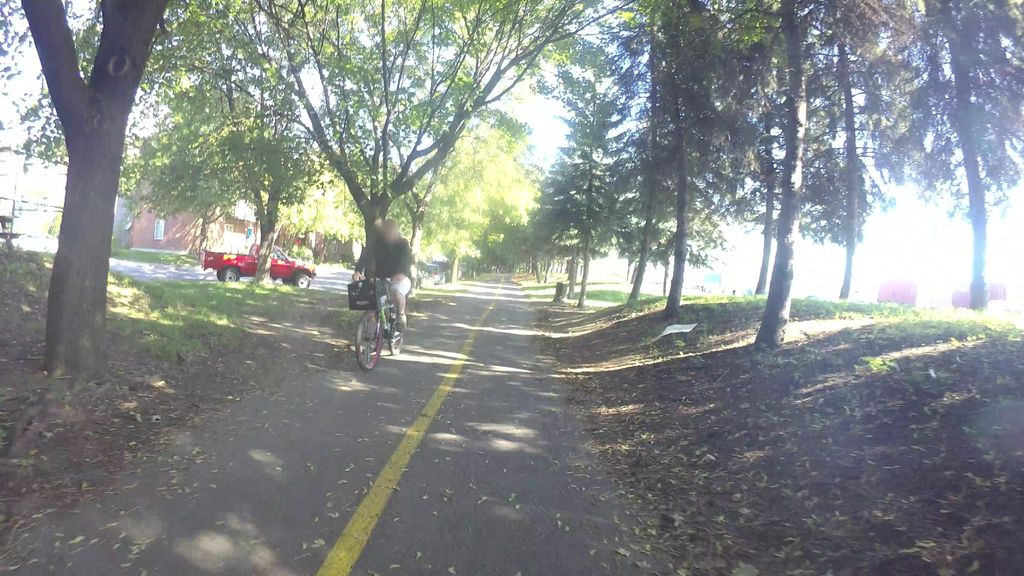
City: montreal